Question: I have a form which is essentially an autocomplete input box. I can get this to work perfectly for a single text box. What I need to do is create unique input boxes by using a php for loop. This will use the counter $i to give each input box a unique name and id.
The problem is that the unique value of the input box needs to be passed to the javascript. this will then pass the inputted data to the external php page and return the mysql results.
As mentioned I have this working for a single input box but need assistance with passing the correct values to the javascript and returning it to correct input box.
'''
<html>
<head>
<script type="text/javascript" src="jquery.js"></script>
<script type="text/javascript">
function lookup(inputString) {
if(inputString.length == 0) {
// Hide the suggestion box.
$('#suggestions').hide();
} else {
$.post("autocompleteperson.php", {queryString: ""+inputString+""}, function(data){
if(data.length >0) {
$('#suggestions').show();
$('#autoSuggestionsList').html(data);
}
});
}
} // lookup
function fill(thisValue) {
$('#inputString').val(thisValue);
setTimeout("$('#suggestions').hide();", 200);
}
</script>
</head>
<body>
<form name="form1" id="form1" action="addepartment.php" method="post">
<table>
<? for ( $i = 1; $i <=10; $i++ ) { ?>
<tr>
<td> <? echo $i; ?></td>
<td>
<div>
<input type="text" size="30" value="" id="inputString" onkeyup="lookup(this.value);" onblur="fill();" />
</div>
<div class="suggestionsBox" id="suggestions" style="display: none;">
<img src="upArrow.png" style="position: relative; top: -12px; left: 20px;" alt="upArrow" />
<div class="suggestionList" id="autoSuggestionsList">
&nbsp;
</div>
</div>
</td>
</tr>
<? } ?>
</table>
</body>
</html>
'''
'''
$query = $db->query("SELECT fullname FROM Persons WHERE fullname LIKE '$queryString%' LIMIT 10");
if($query) {
while ($result = $query ->fetch_object()) {
echo '<li onClick="fill(''.$result->fullname.'');">'.$result->fullname.'</li>';
}
}
'''
in order to get it to work for all rows, I include the counter $i in each of the file names as below:
'''
<html>
<head>
<script type="text/javascript" src="jquery.js"></script>
<script type="text/javascript">
function lookup(inputString<? echo $i; ?>) {
if(inputString<? echo $i; ?>.length == 0) {
// Hide the suggestion box.
$('#suggestions<? echo $i; ?>').hide();
} else {
$.post("autocompleteperson.php", {queryString: ""+inputString<? echo $i; ?>+""}, function(data){
if(data.length >0) {
$('#suggestions<? echo $i; ?>').show();
$('#autoSuggestionsList<? echo $i; ?>').html(data);
}
});
}
} // lookup
function fill(thisValue) {
$('#inputString<? echo $i; ?>').val(thisValue);
setTimeout("$('#suggestions<? echo $i; ?>').hide();", 200);
}
</script>
</head>
<body>
<form name="form1" id="form1" action="addepartment.php" method="post">
<table>
<? for ( $i = 1; $i <=10; $i++ ) { ?>
<tr>
<td> <? echo $i; ?></td>
<td>
<div>
<input type="text" size="30" value="" id="inputString<? echo $i; ?>" onkeyup="lookup(this.value);" onblur="fill();" />
</div>
<div class="suggestionsBox" id="suggestions<? echo $i; ?>" style="display: none;">
<img src="upArrow.png" style="position: relative; top: -12px; left: 20px;" alt="upArrow" />
<div class="suggestionList" id="autoSuggestionsList<? echo $i; ?>">
&nbsp;
</div>
</div>
</td>
</tr>
<? } ?>
</table>
</body>
</html>
'''
The autocomplete suggestion works (although always shown on first row) but when selecting the data always returns to row 1, even if input was on row 5. I have a feeling this has to do with the fill() but not sure? is it due the the autocomplete page code? or does the fill referencing ThisValue have something to do with it.
example of this page (as above) can be found <URL>
Thanks for the assistance, much appreciated.
'''
<html>
<head>
<script type="text/javascript" src="jquery.js"></script>
<script type="text/javascript">
function lookup(i, inputString) {
if(inputValue.length == 0) {
// Hide the suggestion box.
$('#suggestions' + i).hide();
} else {
$.post("autocompleteperson.php", {queryString: ""+inputString+""}, function(data){
if(data.length >0) {
$('#suggestions' + i).show();
$('#autoSuggestionsList' + i).html(data);
}
});
}
} // lookup
function fill(i, thisValue) {
$('#inputString' + i).val(thisValue);
setTimeout("$('#suggestions' + i).hide();", 200);
}
</script>
</head>
<body>
<form name="form1" id="form1" action="addepartment.php" method="post">
<table>
<? for ( $i = 1; $i <=10; $i++ ) { ?>
<tr>
<td> <? echo $i; ?></td>
<td>
<div>
<input type="text" size="30" value="" id="inputString<?php echo $i; ?>" onkeyup="lookup(this.value);" onblur="fill();" />
</div>
<div class="suggestionsBox" id="suggestions<? echo $i; ?>" style="display: none;">
<img src="upArrow.png" style="position: relative; top: -12px; left: 20px;" alt="upArrow" />
<div class="suggestionList" id="autoSuggestionsList<? echo $i; ?>">
&nbsp;
</div>
</div>
</td>
</tr>
<? } ?>
</table>
</body>
</html>
'''
google chrome catched the following errors:
first line on input, second line on loosing focus

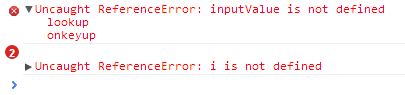
Answer: You cannot mix JS with PHP. PHP is a server-side language, you can render dynamic JS with that, but after it's rendered you cannot use PHP with JS. First of all you should change your JS functions, I suggest to add parameter like 'i' which will contain input number:
'''
<script type="text/javascript">
function lookup(i, inputString) {
if(inputString.length == 0) {
// Hide the suggestion box.
$('#suggestions' + i).hide();
} else {
$.post("autocompleteperson.php", {queryString: ""+inputString+""}, function(data){
if(data.length >0) {
$('#suggestions' + i).show();
$('#autoSuggestionsList' + i).html(data);
}
});
}
} // lookup
function fill(i, thisValue) {
$('#inputString' + i).val(thisValue);
setTimeout("$('#suggestions" + i + "').hide();", 200);
}
</script>
'''
Then change invokation of this functions and provide number:
'''
<input type="text" size="30" value="" id="inputString<? echo $i; ?>" onkeyup="lookup(<? echo $i; ?>, this.value);" onblur="fill(<? echo $i; ?>);" />
'''
That should be enough.